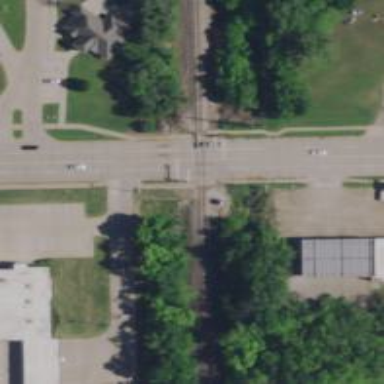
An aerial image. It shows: Crossing for the railway.